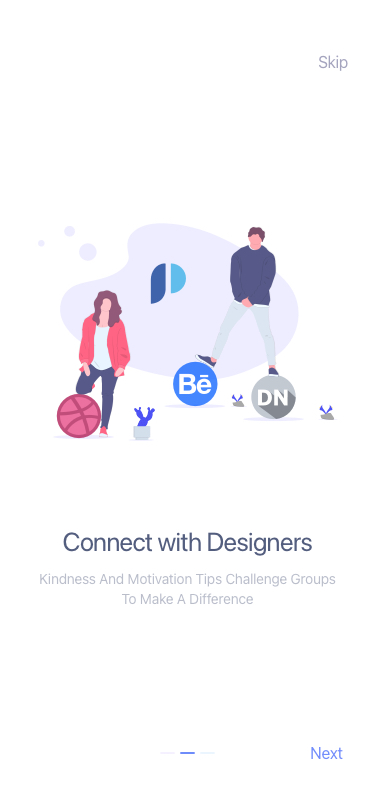
Text in this UI design:
Next
Skip
Kindness And Motivation Tips Challenge Groups To Make A Difference
Connect with Designers